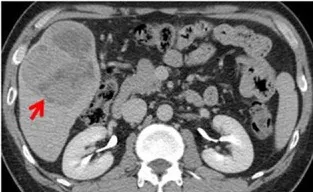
Case 2: A 42-year-old man had abdominal pain in the right upper quadrant since 1 month. (C) CT scan in the prolongation phase showed gradual filling of the lesion from the edge to the center, with irregular thick-walled sac-variable regions (red arrow). The tumor was surrounded by a pseudocapsule.
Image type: radiology (ct)